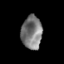
Tissue: skin
Cell type: Epithelial cells
Senescence score: 0.2334
Nuclear area (px): 674
Mean DAPI intensity: 121.754